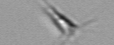
Label: Calciopappus